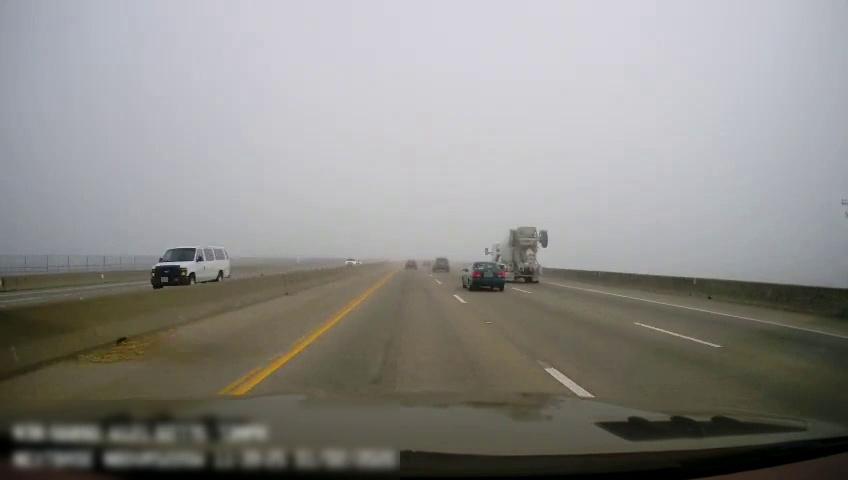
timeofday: Day
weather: Cloudy
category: Drivable Space
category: Drivable Space
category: Vehicles | Van
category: Vehicles | Car
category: Vehicles | SUV
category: Vehicles | Other LV
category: Vehicles | Car
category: Vehicles | Car
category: Lanes | Current Lane
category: Lanes | Current Lane
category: Lanes | Alternate Lane
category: Lanes | Alternate Lane
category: Lanes | Alternate Lane
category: Lanes | Opposite Lane
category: Lanes | Opposite Lane